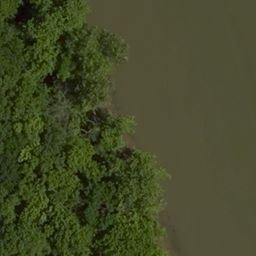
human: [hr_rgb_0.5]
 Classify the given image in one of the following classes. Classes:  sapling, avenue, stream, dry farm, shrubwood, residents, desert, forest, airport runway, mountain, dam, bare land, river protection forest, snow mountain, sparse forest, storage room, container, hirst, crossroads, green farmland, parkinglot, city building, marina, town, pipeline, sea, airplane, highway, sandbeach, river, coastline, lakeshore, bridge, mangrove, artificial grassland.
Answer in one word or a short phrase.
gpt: river protection forest